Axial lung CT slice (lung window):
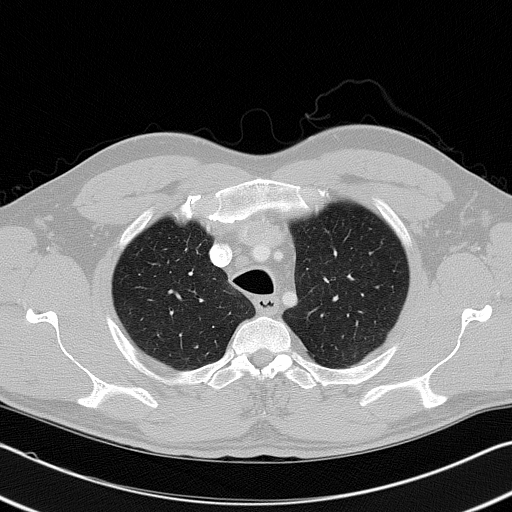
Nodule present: no